Question: I am trying to easily visualise data in a 'GridView' using the 'DataSource' property. This works well for atomic data types, but for custom classes, C# doesn't know how to display them. How can you tell it how to display the item in a customised way?
The following code:
'''
[DisplayName("Person")]
public class Person
{
public Person(string first, string last)
{
FirstName = first;
LastName = last;
}
public string FirstName { get; set; }
public string LastName { get; set; }
}
[DisplayName("Some contract")]
public class Contract
{
public Contract(Person employer, Person employee, int salary)
{
Employer = employer;
Employee = employee;
Salary = salary;
}
public Person Employer {get; set;}
public Person Employee { get; set; }
public int Salary { get; set; }
}
class MyGridView : GridView
{
public MyGridView()
{
Person[] people = { new Person("John", "Smith"), new Person("Adam", "Bell"), new Person("Kate", "Regan") };
Contract[] contracts = { new Contract(people[0], people[1], 10000), new Contract(people[0], people[2], 30000) };
this.DataSource = contracts;
}
}
'''
Produces this:

Ideally, where now it says 'GridReportForm+Person', I'd like it to say "John Smith", "Adam Bell" etcetera. Is there any way to accomplish this?
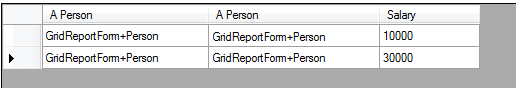
Answer: Yes, just override 'Object.ToString()' and return a string suitable for display.
'''
public override string ToString()
{
return string.Format("{0} {1}", FirstName, LastName);
}
'''